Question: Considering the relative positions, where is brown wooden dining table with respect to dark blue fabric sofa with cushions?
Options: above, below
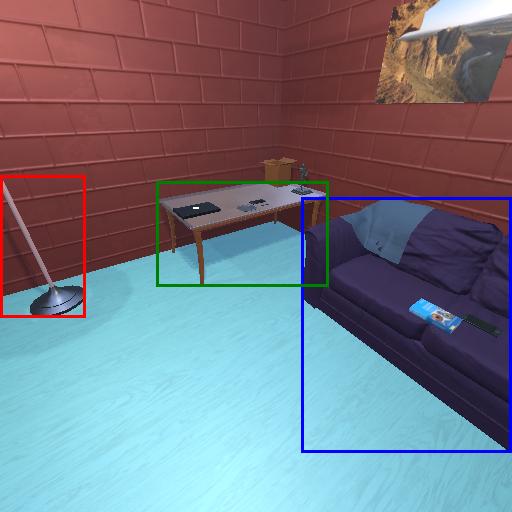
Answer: above